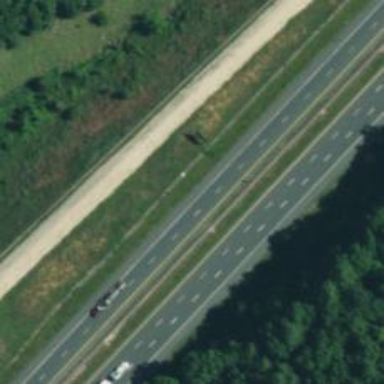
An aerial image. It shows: Service road designated as Runaway Truck Ramp.